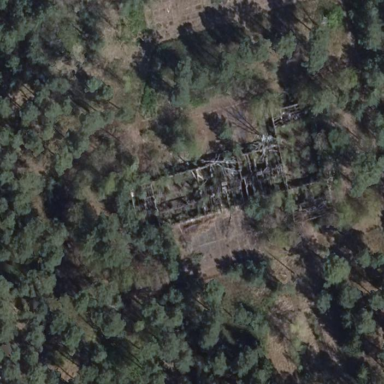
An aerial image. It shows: Mainly ruined historic ruins.